Field crop: maize
Growth stage: 1
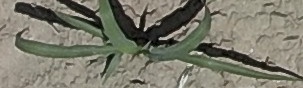
Species: sorghum